Question: I have an input field for users to input a monetary amount:
'''
<input type="number" value="{{ order.amount }}" />
'''
I chose the 'number' input type because I want the number keyboard to appear when the field is clicked. I can't use 'type="text" pattern="<URL> because that causes the number-only input pad to appear which doesn't have a decimal point.
Unfortunately, if the 'value' attribute is anything but numeric (including an empty string or space), the field renders with a default value of "0":

This stinks because the user needs to hit before entering a value.
Is there any way to fix this?
I'm an idiot. Some JavaScript was validating and reformatting the field. Nevermind.
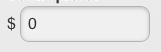
Answer: I would look at the code you are using to set the 'value' attribute of this field ('value="{{ order.amount }}"'). The reason I say this is that in Mobile Safari a "vanilla" numeric field is empty, i.e. no '0' by default.
Your screenshot suggests to me that you're using jQuery Mobile, so I checked using that in case the issue lay there, but again, no default value of zero.
For what it's worth, this is the mark-up I'm using (which renders an empty number field in iOS emulators and on an iPhone 3GS):
'''
<input type="number" value="" />
'''